Question: I'm trying to figure out what subset of Twitter Bootstrap components I need, other than typeahead.js, to successfully use typeahead without downloading the whole of bootstrap.
I tried the following configuration, but it didn't work.

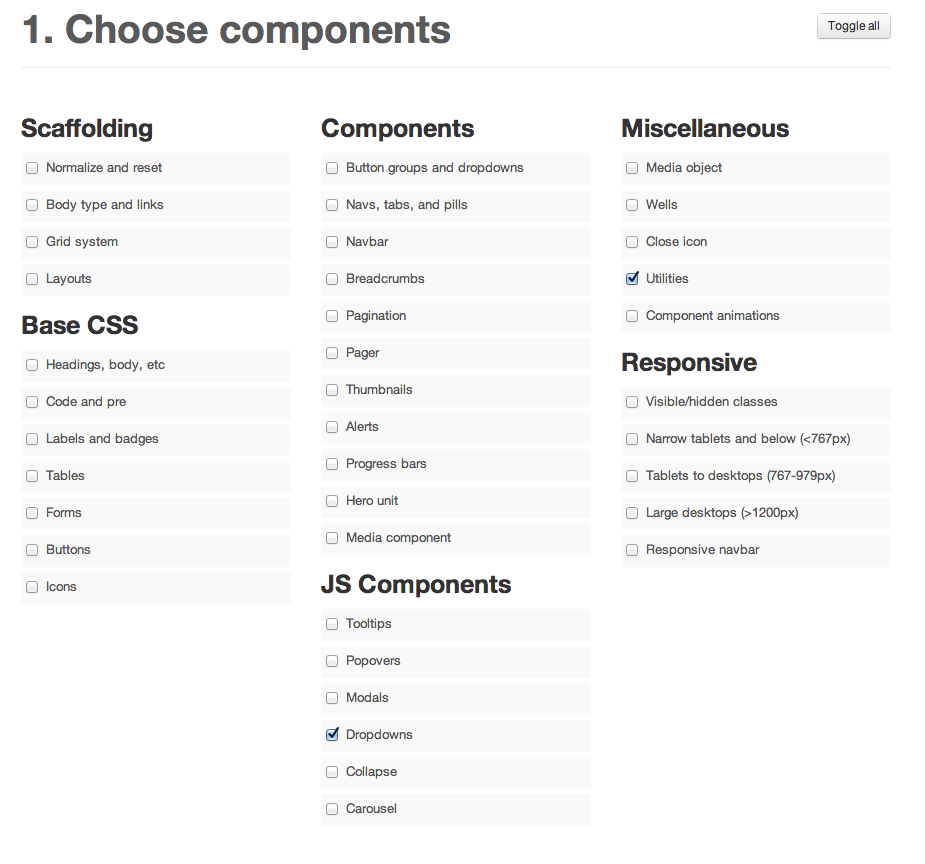
Answer: What is typeahead.js? As you have figured out, you cannot do it that way. You have to do it by hand, but it is a surprisingly small amount of code you need to extract. I have also used a seperated version of the myself in a few finished projects, and here is my working extract (hope 310 lines is ok with SO) :
Place the following javascript and stylesheet in a '.js' and '.css' file, link to them, and you can then use typeahead the exact same way as "normal". As a bonus, because of the small CSS, it is very easy to adapt the target webpage typography to 'typeahead'.
JS
'''
/* =============================================================
* bootstrap-typeahead.js v2.2.1
* http://twitter.github.com/bootstrap/javascript.html#typeahead
* =============================================================
* Copyright 2012 Twitter, Inc.
*
* Licensed under the Apache License, Version 2.0 (the "License");
* you may not use this file except in compliance with the License.
* You may obtain a copy of the License at
*
* http://www.apache.org/licenses/LICENSE-2.0
*
* Unless required by applicable law or agreed to in writing, software
* distributed under the License is distributed on an "AS IS" BASIS,
* WITHOUT WARRANTIES OR CONDITIONS OF ANY KIND, either express or implied.
* See the License for the specific language governing permissions and
* limitations under the License.
* ============================================================ */
!function($){
"use strict"; // jshint ;_;
/* TYPEAHEAD PUBLIC CLASS DEFINITION
* ================================= */
var Typeahead = function (element, options) {
this.$element = $(element)
this.options = $.extend({}, $.fn.typeahead.defaults, options)
this.matcher = this.options.matcher || this.matcher
this.sorter = this.options.sorter || this.sorter
this.highlighter = this.options.highlighter || this.highlighter
this.updater = this.options.updater || this.updater
this.$menu = $(this.options.menu).appendTo('body')
this.source = this.options.source
this.shown = false
this.listen()
}
Typeahead.prototype = {
constructor: Typeahead
, select: function () {
var val = this.$menu.find('.active').attr('data-value')
this.$element
.val(this.updater(val))
.change()
return this.hide()
}
, updater: function (item) {
return item
}
, show: function () {
var pos = $.extend({}, this.$element.offset(), {
height: this.$element[0].offsetHeight
})
this.$menu.css({
top: pos.top + pos.height
, left: pos.left
})
this.$menu.show()
this.shown = true
return this
}
, hide: function () {
this.$menu.hide()
this.shown = false
return this
}
, lookup: function (event) {
var items
this.query = this.$element.val()
if (!this.query || this.query.length < this.options.minLength) {
return this.shown ? this.hide() : this
}
items = $.isFunction(this.source) ? this.source(this.query, $.proxy(this.process, this)) : this.source
return items ? this.process(items) : this
}
, process: function (items) {
var that = this
items = $.grep(items, function (item) {
return that.matcher(item)
})
items = this.sorter(items)
if (!items.length) {
return this.shown ? this.hide() : this
}
return this.render(items.slice(0, this.options.items)).show()
}
, matcher: function (item) {
return ~item.toLowerCase().indexOf(this.query.toLowerCase())
}
, sorter: function (items) {
var beginswith = []
, caseSensitive = []
, caseInsensitive = []
, item
while (item = items.shift()) {
if (!item.toLowerCase().indexOf(this.query.toLowerCase())) beginswith.push(item)
else if (~item.indexOf(this.query)) caseSensitive.push(item)
else caseInsensitive.push(item)
}
return beginswith.concat(caseSensitive, caseInsensitive)
}
, highlighter: function (item) {
var query = this.query.replace(/[\-\[\]{}()*+?.,\\^$|#\s]/g, '\$&')
return item.replace(new RegExp('(' + query + ')', 'ig'), function ($1, match) {
return '<strong>' + match + '</strong>'
})
}
, render: function (items) {
var that = this
items = $(items).map(function (i, item) {
i = $(that.options.item).attr('data-value', item)
i.find('a').html(that.highlighter(item))
return i[0]
})
items.first().addClass('active')
this.$menu.html(items)
return this
}
, next: function (event) {
var active = this.$menu.find('.active').removeClass('active')
, next = active.next()
if (!next.length) {
next = $(this.$menu.find('li')[0])
}
next.addClass('active')
}
, prev: function (event) {
var active = this.$menu.find('.active').removeClass('active')
, prev = active.prev()
if (!prev.length) {
prev = this.$menu.find('li').last()
}
prev.addClass('active')
}
, listen: function () {
this.$element
.on('blur', $.proxy(this.blur, this))
.on('keypress', $.proxy(this.keypress, this))
.on('keyup', $.proxy(this.keyup, this))
if (this.eventSupported('keydown')) {
this.$element.on('keydown', $.proxy(this.keydown, this))
}
this.$menu
.on('click', $.proxy(this.click, this))
.on('mouseenter', 'li', $.proxy(this.mouseenter, this))
}
, eventSupported: function(eventName) {
var isSupported = eventName in this.$element
if (!isSupported) {
this.$element.setAttribute(eventName, 'return;')
isSupported = typeof this.$element[eventName] === 'function'
}
return isSupported
}
, move: function (e) {
if (!this.shown) return
switch(e.keyCode) {
case 9: // tab
case 13: // enter
case 27: // escape
e.preventDefault()
break
case 38: // up arrow
e.preventDefault()
this.prev()
break
case 40: // down arrow
e.preventDefault()
this.next()
break
}
e.stopPropagation()
}
, keydown: function (e) {
this.suppressKeyPressRepeat = !~$.inArray(e.keyCode, [40,38,9,13,27])
this.move(e)
}
, keypress: function (e) {
if (this.suppressKeyPressRepeat) return
this.move(e)
}
, keyup: function (e) {
switch(e.keyCode) {
case 40: // down arrow
case 38: // up arrow
case 16: // shift
case 17: // ctrl
case 18: // alt
break
case 9: // tab
case 13: // enter
if (!this.shown) return
this.select()
break
case 27: // escape
if (!this.shown) return
this.hide()
break
default:
this.lookup()
}
e.stopPropagation()
e.preventDefault()
}
, blur: function (e) {
var that = this
setTimeout(function () { that.hide() }, 150)
}
, click: function (e) {
e.stopPropagation()
e.preventDefault()
this.select()
}
, mouseenter: function (e) {
this.$menu.find('.active').removeClass('active')
$(e.currentTarget).addClass('active')
}
}
/* TYPEAHEAD PLUGIN DEFINITION
* =========================== */
$.fn.typeahead = function (option) {
return this.each(function () {
var $this = $(this)
, data = $this.data('typeahead')
, options = typeof option == 'object' && option
if (!data) $this.data('typeahead', (data = new Typeahead(this, options)))
if (typeof option == 'string') data[option]()
})
}
$.fn.typeahead.defaults = {
source: []
, items: 8
, menu: '<ul class="typeahead dropdown-menu"></ul>'
, item: '<li><a href="#"></a></li>'
, minLength: 1
}
$.fn.typeahead.Constructor = Typeahead
/* TYPEAHEAD DATA-API
* ================== */
$(document).on('focus.typeahead.data-api', '[data-provide="typeahead"]', function (e) {
var $this = $(this)
if ($this.data('typeahead')) return
e.preventDefault()
$this.typeahead($this.data())
})
}(window.jQuery);
'''
CSS
'''
.dropdown-menu {
position: absolute;
top: 100%;
left: 0;
z-index: 1000;
display: none;
float: left;
min-width: 160px;
padding: 5px 0;
margin: 2px 0 0;
list-style: none;
background-color: #ffffff;
border: 1px solid #ccc;
border: 1px solid rgba(0, 0, 0, 0.2);
*border-right-width: 2px;
*border-bottom-width: 2px;
-webkit-border-radius: 6px;
-moz-border-radius: 6px;
border-radius: 6px;
-webkit-box-shadow: 0 5px 10px rgba(0, 0, 0, 0.2);
-moz-box-shadow: 0 5px 10px rgba(0, 0, 0, 0.2);
box-shadow: 0 5px 10px rgba(0, 0, 0, 0.2);
-webkit-background-clip: padding-box;
-moz-background-clip: padding;
background-clip: padding-box;
}
.dropdown-menu li {
text-align: left;
}
.dropdown-menu a {
color: black;
font-size: 12px;
font-weight: normal;
font-family : arial, helvetica;
}
.dropdown-menu a:hover {
color: forestgreen;
}
'''